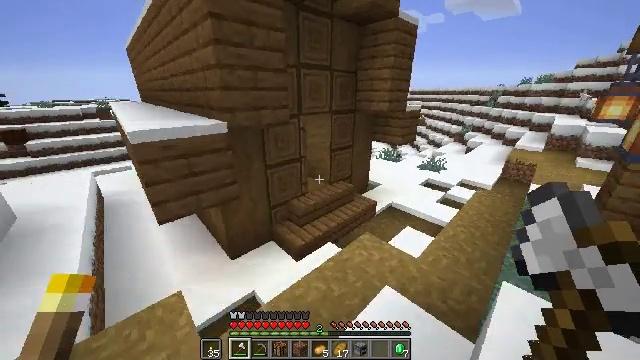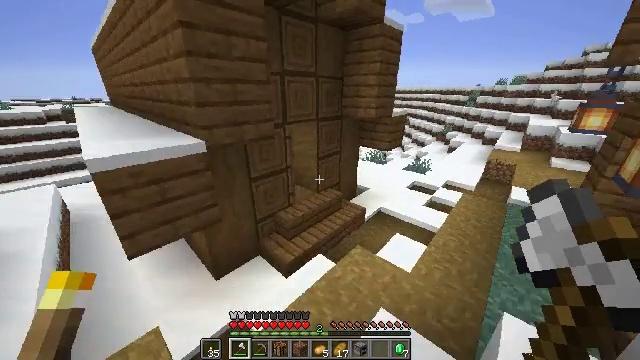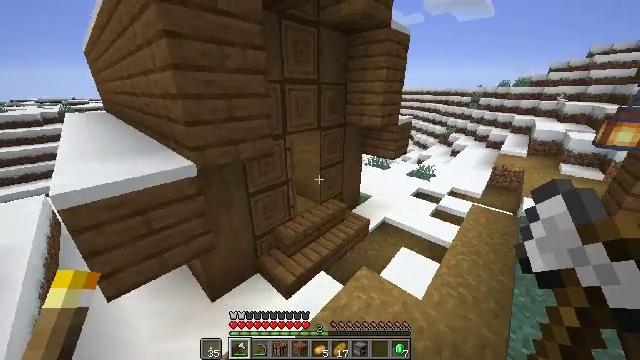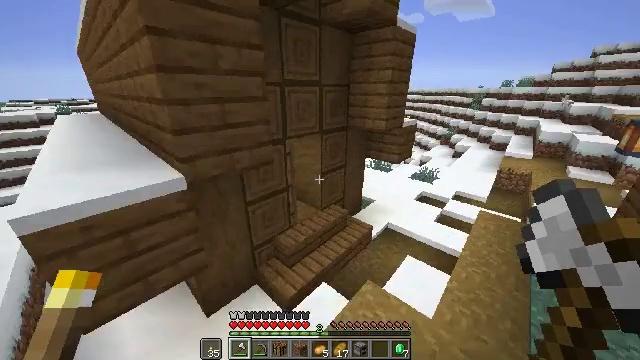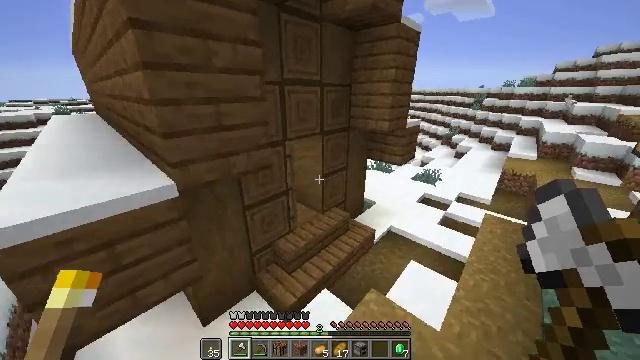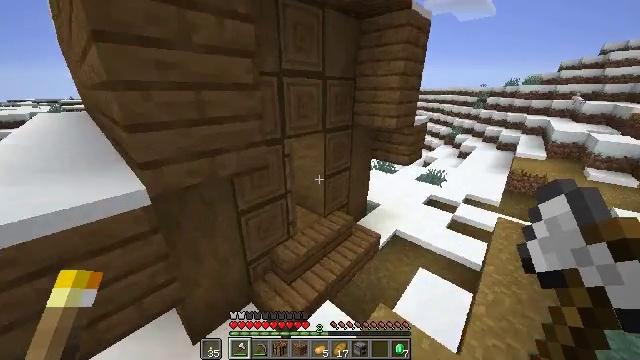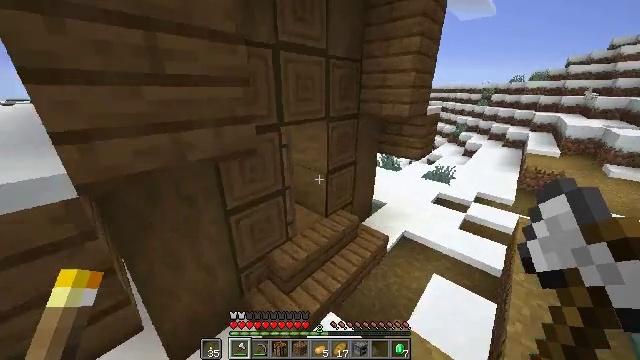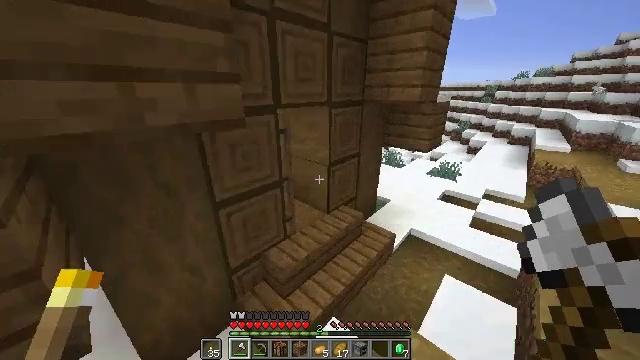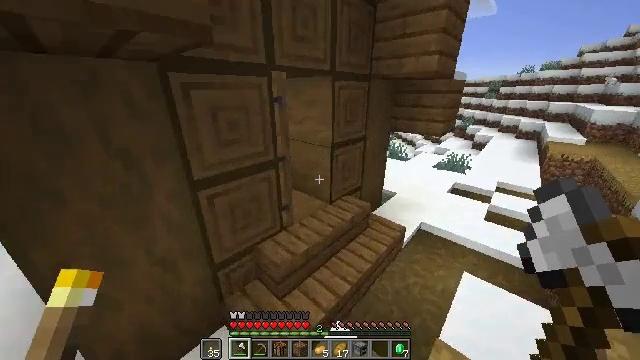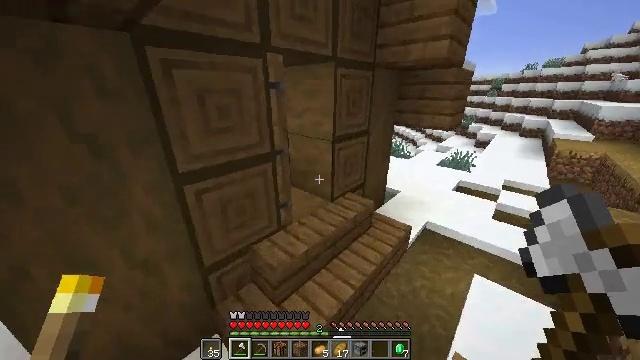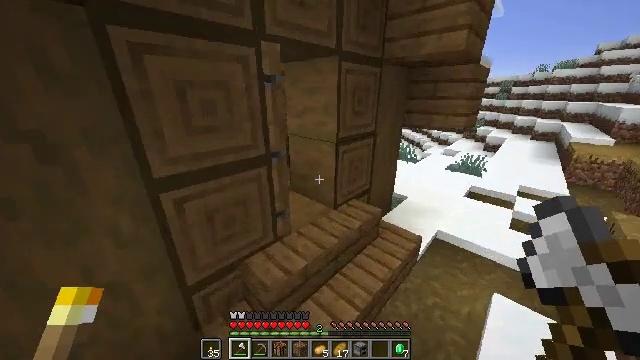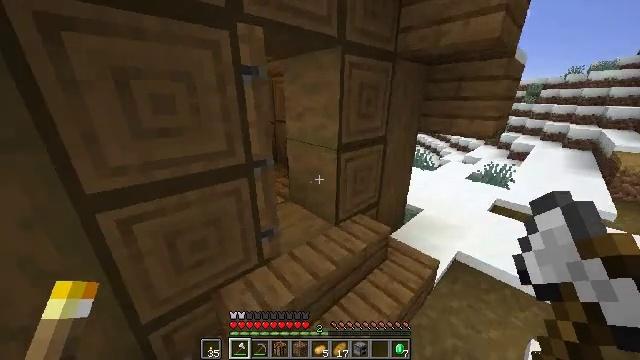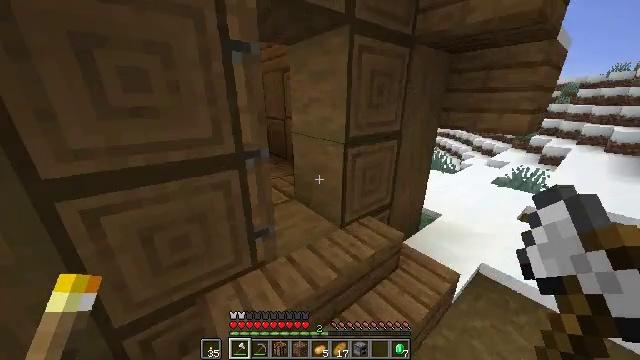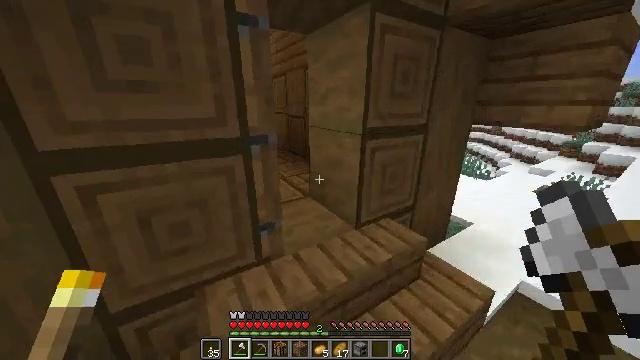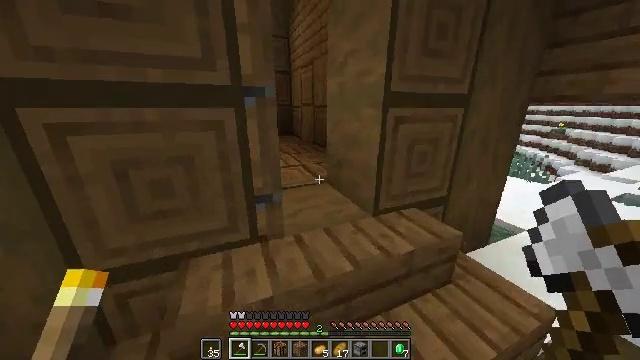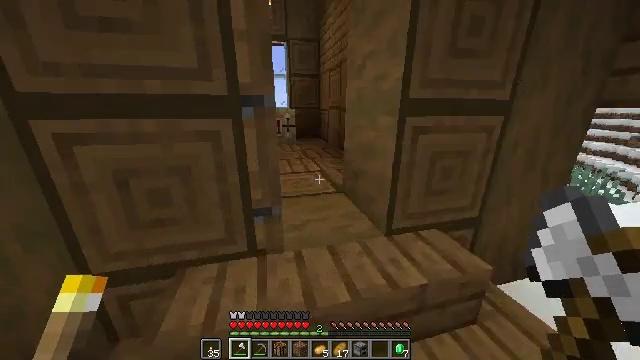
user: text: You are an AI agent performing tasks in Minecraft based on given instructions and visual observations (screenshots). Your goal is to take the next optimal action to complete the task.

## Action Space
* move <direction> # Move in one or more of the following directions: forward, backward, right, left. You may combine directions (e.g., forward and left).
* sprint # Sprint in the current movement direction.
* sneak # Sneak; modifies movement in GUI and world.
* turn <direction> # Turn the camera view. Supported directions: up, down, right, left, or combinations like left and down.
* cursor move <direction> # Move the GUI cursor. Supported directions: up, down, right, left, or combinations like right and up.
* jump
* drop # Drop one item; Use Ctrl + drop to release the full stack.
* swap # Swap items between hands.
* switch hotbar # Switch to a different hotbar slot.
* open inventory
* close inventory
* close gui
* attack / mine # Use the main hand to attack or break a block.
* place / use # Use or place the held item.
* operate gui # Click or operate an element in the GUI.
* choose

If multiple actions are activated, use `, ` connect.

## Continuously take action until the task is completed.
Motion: motion action
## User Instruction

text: Gather ice for building or crafting.
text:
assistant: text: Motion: move forward, turn right, jump
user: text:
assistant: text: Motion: move forward, jump
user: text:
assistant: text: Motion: move forward, jump
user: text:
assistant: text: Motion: move forward
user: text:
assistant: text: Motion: move forward
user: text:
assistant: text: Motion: move forward
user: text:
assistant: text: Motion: move forward
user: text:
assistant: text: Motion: move forward
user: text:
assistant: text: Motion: move forward and move right
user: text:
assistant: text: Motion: move forward and move right, turn left
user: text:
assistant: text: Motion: move forward and move right, turn left
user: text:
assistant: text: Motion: move forward and move right, turn left
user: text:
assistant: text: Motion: move forward and move right, turn left and up
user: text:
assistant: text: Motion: move forward and move right, turn left
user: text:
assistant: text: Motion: move forward and move right, turn left
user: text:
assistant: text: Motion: move forward, turn left
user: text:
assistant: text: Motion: move forward, turn left
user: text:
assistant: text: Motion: move forward, turn left
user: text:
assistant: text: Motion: move forward, turn left
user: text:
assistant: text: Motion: move forward, turn left
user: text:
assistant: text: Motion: move forward, turn left
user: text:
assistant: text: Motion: move forward
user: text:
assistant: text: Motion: no_op
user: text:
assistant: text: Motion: no_op
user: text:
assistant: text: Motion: no_op
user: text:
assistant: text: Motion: no_op
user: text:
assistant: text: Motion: no_op
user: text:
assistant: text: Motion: turn right and down
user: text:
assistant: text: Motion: turn right
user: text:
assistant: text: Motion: turn right